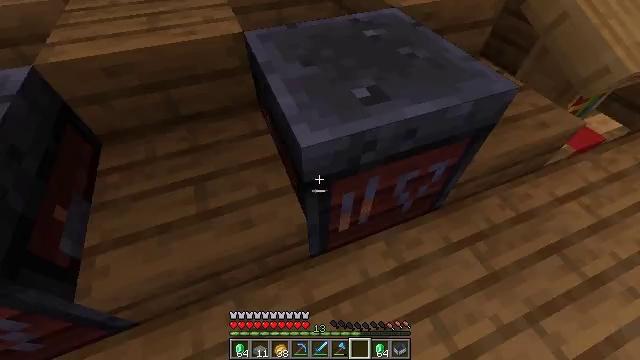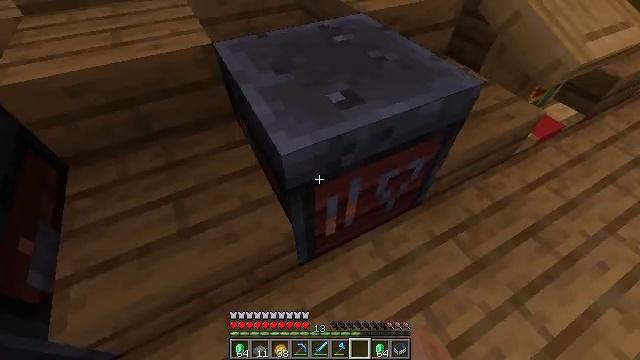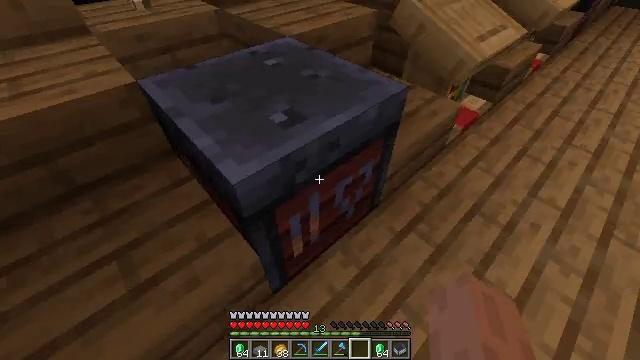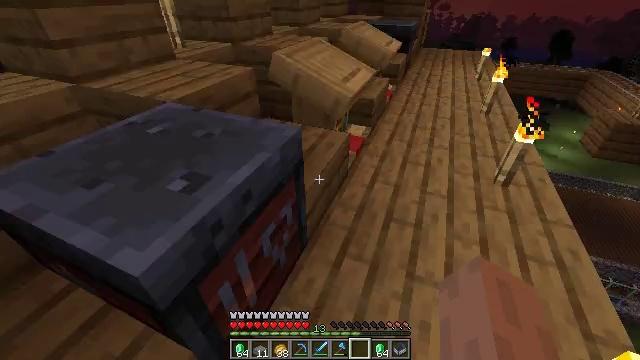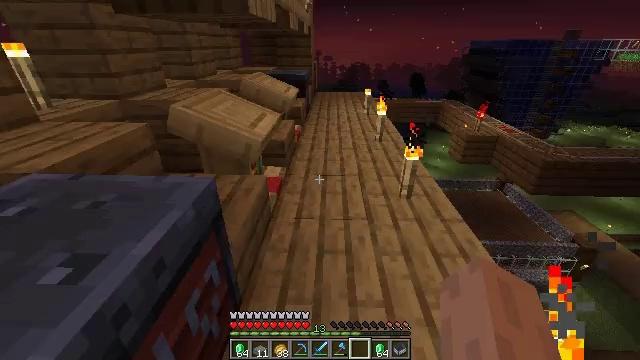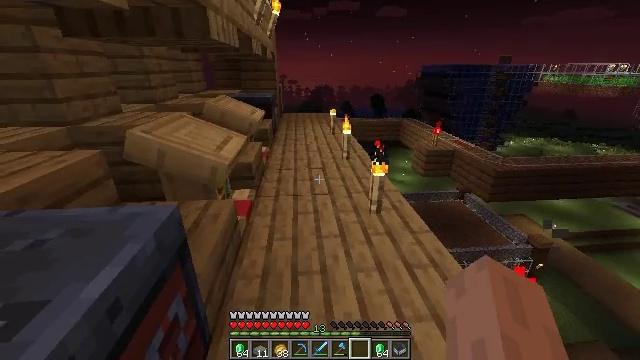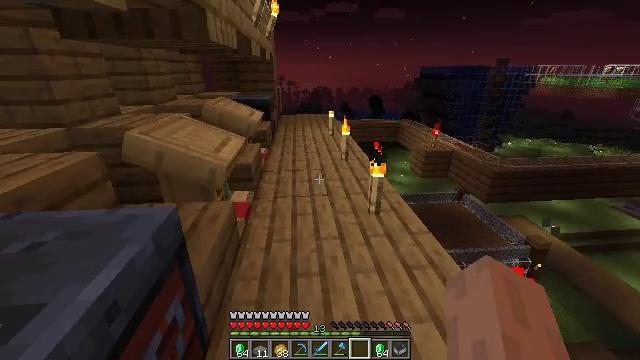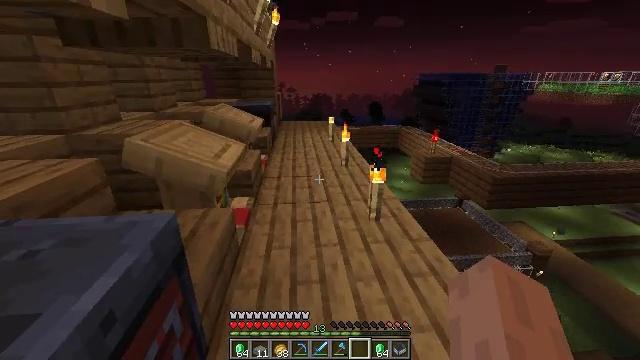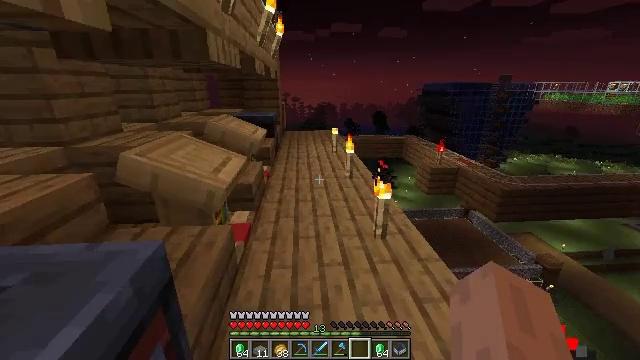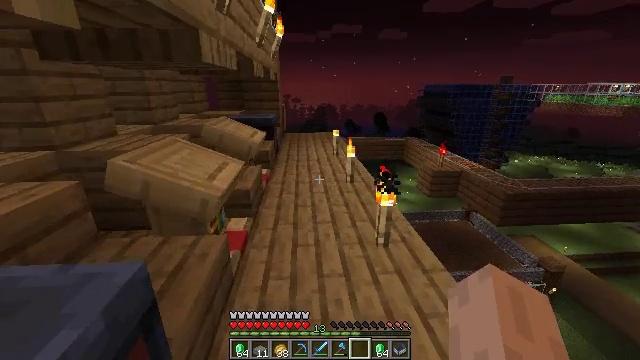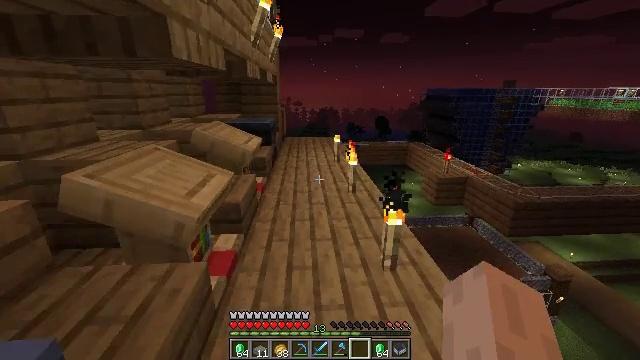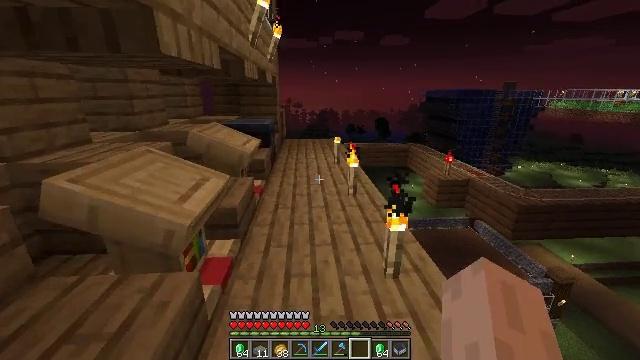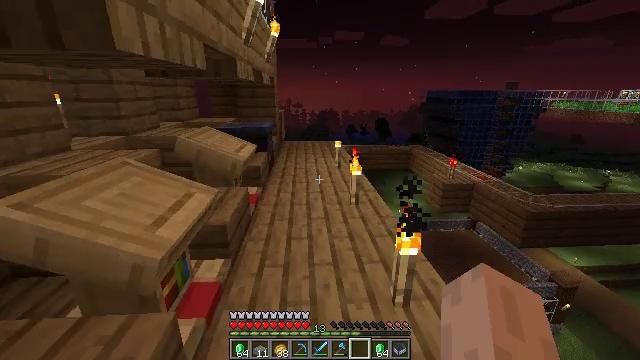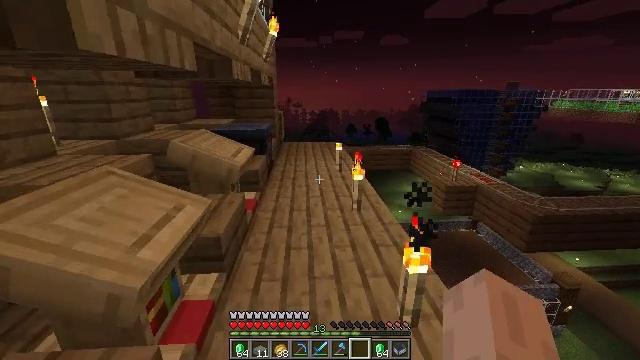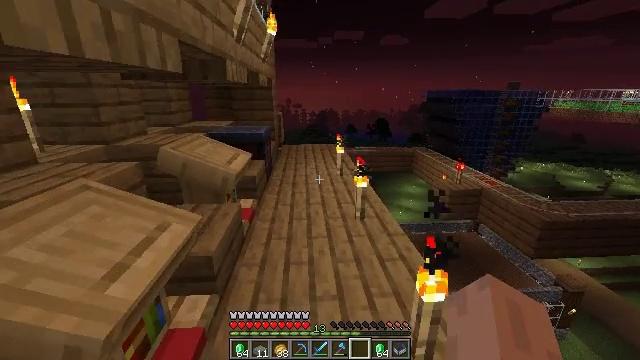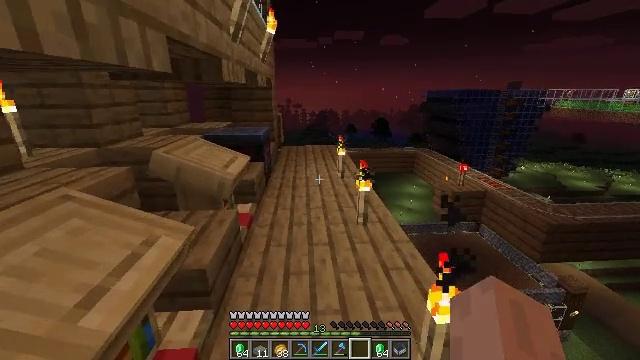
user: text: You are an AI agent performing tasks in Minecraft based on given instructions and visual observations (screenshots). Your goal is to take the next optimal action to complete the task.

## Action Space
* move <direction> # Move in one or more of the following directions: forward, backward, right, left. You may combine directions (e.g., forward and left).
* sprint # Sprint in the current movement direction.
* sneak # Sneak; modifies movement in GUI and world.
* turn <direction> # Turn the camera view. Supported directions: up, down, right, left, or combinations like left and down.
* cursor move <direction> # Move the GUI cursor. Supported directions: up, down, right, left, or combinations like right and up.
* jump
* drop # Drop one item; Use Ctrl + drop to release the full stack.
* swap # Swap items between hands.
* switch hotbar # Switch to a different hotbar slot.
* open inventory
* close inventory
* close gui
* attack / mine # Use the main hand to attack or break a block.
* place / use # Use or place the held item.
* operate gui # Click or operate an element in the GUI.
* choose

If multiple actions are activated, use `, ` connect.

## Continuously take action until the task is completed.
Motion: motion action
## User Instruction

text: Attack the smithing table to collect it.
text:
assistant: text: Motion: turn right and up
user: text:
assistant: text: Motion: turn right and up
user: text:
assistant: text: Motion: turn right and up
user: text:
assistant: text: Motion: turn right and up
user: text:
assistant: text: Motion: turn right and up
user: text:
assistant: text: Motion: no_op
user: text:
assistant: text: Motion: move forward, turn up
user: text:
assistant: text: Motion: move forward, turn up
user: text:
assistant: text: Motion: move forward
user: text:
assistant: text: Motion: move forward
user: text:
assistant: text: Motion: move forward
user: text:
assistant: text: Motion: move forward
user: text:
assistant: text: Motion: move forward
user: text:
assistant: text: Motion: move forward, sprint
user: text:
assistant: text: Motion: move forward, sprint
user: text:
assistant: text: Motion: move forward, sprint
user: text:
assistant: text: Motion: move forward
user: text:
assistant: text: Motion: move forward
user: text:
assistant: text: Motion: move forward, sprint
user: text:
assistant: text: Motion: move forward, sprint
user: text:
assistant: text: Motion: move forward, sprint
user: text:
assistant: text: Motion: move forward
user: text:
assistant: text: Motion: move forward
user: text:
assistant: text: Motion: move forward
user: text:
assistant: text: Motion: move forward
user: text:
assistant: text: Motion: move forward
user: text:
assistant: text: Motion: move forward, turn left and down
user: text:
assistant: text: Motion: move forward, turn left and down
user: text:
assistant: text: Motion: move forward, turn left
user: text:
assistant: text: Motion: move forward, turn left and down